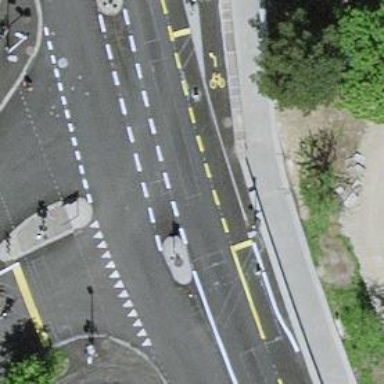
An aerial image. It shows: Road with traffic signals.